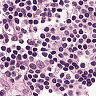
Metastatic tissue present: no